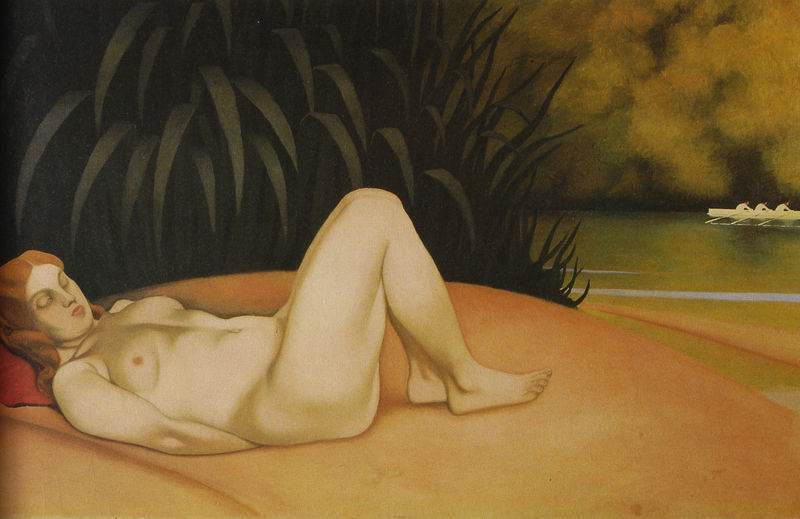
Titel: Femme nue dormant au bord de l'eau, Am Flußufer schlafender Akt
Künstler: Félix Vallotton
Standort: Strasbourg
Institution: Musée d'Art moderne
Schlagwörter: akt, blau, blätter, dunkel, gemälde, haut, himmel, körper, meer, nackt, schatten, schlaf, wasser, wolken, bäume, fluss, gelb, grün, ocker, sand, see, ufer, braun, brust, busen, frau, haar, licht, mund, männer, nacht, nase, orange, weiss, gras, rot, flächig, malerei, blond, arm, arme, augen, inkarnat, bild, hände, portrait, hügel, schilf, spiegelung, gebüsch, haare, decke, blatt, pflanze, pflanzen, lippen, locken, rosa, scheitel, wald, boot, ruder, beine, bein, brüste, strand, wellen, ruhe, liegen, ruhen, schlafen, schlafend, schlafende, valloton, warm, düne, füsse, sandbank, kissen, weiblich, ruderboot, ruderer, rudern, bett, palme, brustwarze, knöchel, liegend, schenkel, rothaarig, fuss, kanu, starnd, agaven, augen zu, becken, kniee, liegende, rote haare, angewinkelt, muskel, nackte frau, venus, mäner, wasserr, schläft, schlaffend, palmer